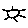
Label: sun